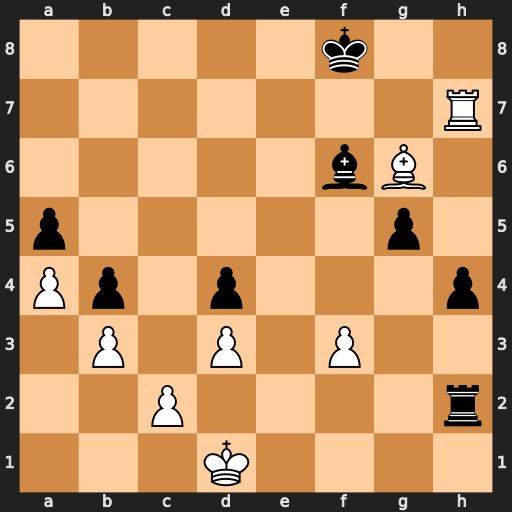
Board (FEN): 5k2/7R/5bB1/p5p1/Pp1p3p/1P1P1P2/2P4r/3K4
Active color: w
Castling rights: -
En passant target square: -
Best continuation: Rf7+ Kg8 Rxf6